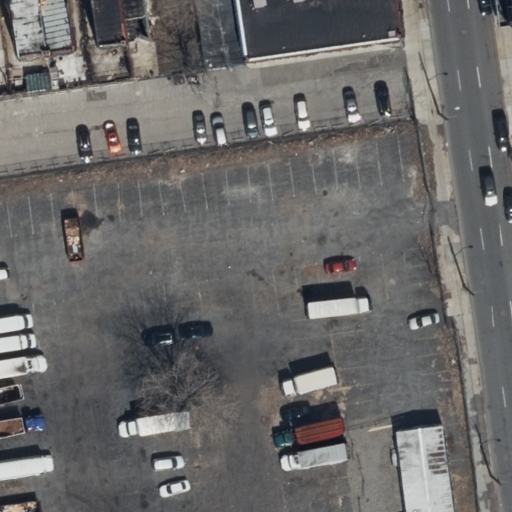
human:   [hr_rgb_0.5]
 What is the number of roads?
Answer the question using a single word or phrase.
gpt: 1

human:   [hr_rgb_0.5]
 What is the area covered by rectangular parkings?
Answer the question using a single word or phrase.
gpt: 354m2

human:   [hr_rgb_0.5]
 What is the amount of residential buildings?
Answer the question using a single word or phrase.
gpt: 5

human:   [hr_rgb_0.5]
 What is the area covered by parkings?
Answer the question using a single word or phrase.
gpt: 354m2

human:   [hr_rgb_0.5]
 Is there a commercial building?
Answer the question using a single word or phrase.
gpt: no

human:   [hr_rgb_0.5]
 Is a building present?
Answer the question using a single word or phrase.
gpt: yes

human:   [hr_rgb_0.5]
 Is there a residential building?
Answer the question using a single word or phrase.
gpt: yes

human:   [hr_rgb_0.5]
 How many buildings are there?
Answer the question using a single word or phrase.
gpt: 5

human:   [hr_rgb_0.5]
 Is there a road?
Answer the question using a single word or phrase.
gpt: yes

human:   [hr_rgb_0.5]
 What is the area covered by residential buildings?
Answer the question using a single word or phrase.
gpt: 502m2

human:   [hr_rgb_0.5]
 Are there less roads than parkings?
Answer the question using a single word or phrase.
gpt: no

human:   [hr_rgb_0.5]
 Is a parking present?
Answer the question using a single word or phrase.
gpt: yes

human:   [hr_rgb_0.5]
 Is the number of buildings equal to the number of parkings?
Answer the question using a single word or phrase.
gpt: no

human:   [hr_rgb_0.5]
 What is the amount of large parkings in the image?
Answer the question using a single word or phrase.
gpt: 0

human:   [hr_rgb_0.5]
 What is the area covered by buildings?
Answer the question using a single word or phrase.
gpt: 502m2

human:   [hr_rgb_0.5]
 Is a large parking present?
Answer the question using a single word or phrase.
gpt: no

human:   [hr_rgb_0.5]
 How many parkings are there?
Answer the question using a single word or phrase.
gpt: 1

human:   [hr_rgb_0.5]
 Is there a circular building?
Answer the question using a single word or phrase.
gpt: no

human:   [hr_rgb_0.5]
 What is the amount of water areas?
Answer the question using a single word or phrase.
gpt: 0

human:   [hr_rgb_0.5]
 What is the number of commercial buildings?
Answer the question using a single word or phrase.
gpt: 0

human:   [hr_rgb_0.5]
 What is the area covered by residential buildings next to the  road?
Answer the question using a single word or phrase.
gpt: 502m2

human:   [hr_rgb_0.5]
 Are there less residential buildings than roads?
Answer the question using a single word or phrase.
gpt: no

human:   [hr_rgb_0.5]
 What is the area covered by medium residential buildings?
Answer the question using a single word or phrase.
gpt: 326m2

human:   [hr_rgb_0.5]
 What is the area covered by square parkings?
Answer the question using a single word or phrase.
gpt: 0m2

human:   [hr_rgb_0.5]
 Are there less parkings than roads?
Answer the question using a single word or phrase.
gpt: no

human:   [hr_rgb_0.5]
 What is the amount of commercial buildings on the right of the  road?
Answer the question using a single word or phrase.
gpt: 0

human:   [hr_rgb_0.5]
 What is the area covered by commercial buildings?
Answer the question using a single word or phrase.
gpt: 0m2

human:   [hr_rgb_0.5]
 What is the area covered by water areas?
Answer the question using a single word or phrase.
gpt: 0m2

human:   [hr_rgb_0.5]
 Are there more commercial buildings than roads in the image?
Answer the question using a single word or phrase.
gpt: no

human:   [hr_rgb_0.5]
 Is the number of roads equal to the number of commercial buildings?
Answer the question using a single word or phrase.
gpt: no

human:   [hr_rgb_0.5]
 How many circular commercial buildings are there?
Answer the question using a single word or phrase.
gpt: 0

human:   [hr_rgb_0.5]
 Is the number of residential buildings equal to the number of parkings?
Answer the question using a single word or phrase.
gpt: no

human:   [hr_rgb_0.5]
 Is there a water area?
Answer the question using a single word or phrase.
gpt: no

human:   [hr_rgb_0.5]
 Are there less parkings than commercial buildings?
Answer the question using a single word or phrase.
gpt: no

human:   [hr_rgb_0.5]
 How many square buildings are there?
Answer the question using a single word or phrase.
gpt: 0

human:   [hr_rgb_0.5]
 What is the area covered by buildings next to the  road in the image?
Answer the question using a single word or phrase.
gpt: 502m2

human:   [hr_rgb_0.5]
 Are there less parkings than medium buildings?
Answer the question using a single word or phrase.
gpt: no

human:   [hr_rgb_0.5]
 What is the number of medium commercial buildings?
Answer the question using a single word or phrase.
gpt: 0

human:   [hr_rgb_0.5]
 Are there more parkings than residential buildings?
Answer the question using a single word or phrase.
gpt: no

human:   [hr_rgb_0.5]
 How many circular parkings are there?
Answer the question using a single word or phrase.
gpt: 0

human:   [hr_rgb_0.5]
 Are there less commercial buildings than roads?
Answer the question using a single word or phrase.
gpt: yes

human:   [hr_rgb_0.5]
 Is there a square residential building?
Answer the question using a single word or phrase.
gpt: no

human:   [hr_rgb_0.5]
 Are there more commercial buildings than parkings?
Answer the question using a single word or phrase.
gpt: no

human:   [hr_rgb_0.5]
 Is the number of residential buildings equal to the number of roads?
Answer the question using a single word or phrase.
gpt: no

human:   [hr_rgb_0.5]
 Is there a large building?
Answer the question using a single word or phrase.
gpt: no

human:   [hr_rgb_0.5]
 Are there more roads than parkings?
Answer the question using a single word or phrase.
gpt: no

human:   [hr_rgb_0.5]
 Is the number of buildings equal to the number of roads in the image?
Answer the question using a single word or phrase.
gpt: no

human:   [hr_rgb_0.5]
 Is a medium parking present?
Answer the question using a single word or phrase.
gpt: yes

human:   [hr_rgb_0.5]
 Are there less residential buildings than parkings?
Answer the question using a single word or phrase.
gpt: no

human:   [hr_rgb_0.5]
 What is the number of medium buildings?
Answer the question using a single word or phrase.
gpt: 1

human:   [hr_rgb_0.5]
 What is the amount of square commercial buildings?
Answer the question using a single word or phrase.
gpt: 0

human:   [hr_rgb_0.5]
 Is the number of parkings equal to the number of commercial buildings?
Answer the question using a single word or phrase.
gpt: no

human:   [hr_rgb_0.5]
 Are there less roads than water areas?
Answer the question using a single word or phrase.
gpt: no

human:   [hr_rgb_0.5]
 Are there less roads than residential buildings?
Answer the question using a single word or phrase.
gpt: yes

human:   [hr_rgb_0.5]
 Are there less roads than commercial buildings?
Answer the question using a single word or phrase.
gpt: no

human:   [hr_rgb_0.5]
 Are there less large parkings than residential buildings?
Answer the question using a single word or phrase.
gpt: yes

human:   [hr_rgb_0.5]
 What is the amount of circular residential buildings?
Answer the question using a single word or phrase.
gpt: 0

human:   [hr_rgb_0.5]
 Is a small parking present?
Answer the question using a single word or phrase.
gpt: no

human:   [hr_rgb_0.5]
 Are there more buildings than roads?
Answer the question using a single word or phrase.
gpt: yes

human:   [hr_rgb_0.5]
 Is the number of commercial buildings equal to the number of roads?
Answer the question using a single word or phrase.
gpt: no

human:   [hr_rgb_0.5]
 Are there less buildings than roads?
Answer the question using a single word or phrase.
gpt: no

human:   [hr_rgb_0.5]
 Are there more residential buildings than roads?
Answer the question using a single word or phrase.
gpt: yes

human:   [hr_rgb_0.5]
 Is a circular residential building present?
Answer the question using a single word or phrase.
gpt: no

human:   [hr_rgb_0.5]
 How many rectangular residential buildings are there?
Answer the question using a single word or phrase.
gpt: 5